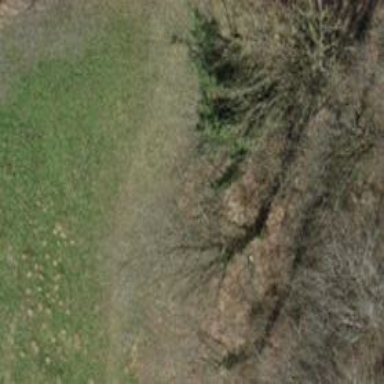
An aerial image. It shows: Unpaved path.